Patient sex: M
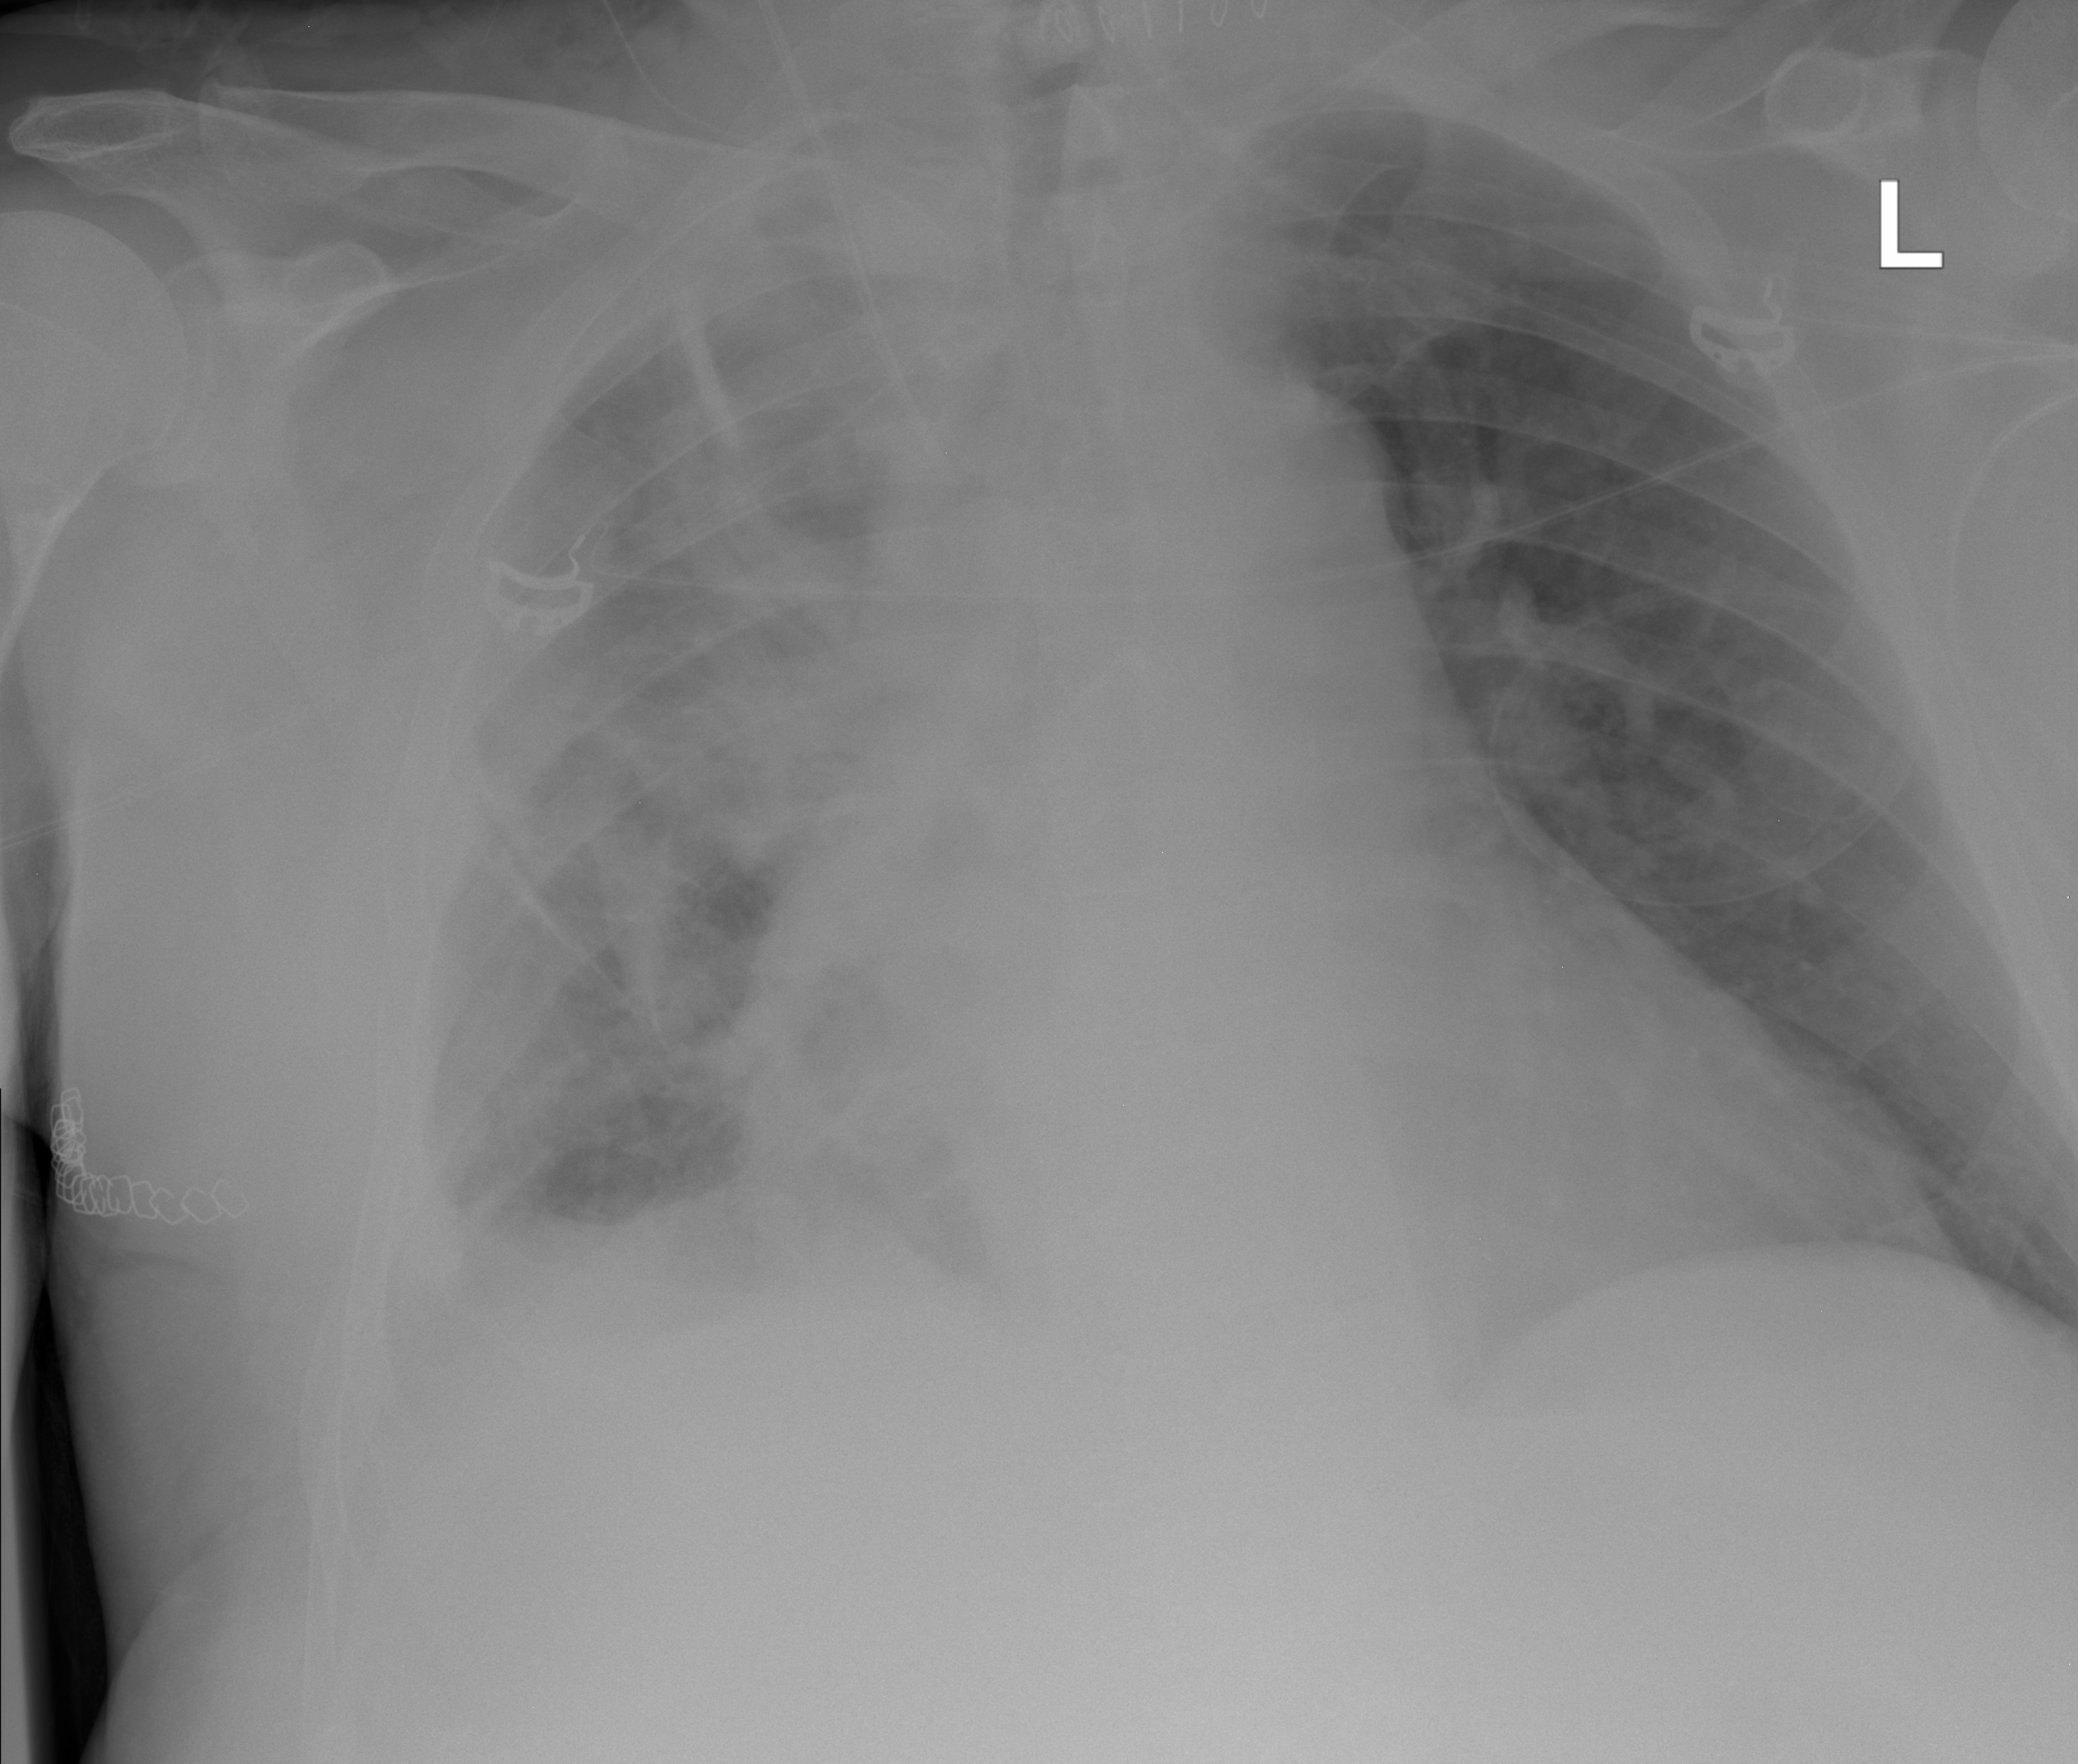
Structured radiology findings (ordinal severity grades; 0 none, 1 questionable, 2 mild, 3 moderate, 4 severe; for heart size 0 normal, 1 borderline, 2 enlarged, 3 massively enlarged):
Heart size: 2
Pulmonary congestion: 2
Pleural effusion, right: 2
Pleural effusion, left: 0
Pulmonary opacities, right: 2
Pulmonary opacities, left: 0
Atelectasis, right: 3
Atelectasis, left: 0